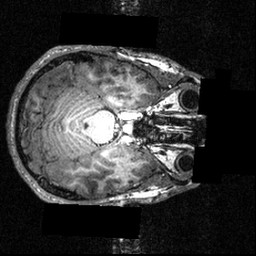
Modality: T1w
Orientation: axial
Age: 22
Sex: male
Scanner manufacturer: siemens
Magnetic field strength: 3.951 T
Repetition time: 1.5 s
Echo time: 0.00335 s